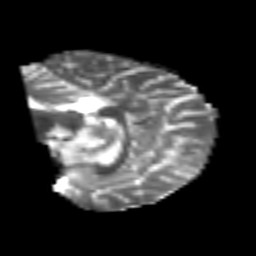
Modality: T2w
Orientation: sagittal
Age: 25
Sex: male
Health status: healthy